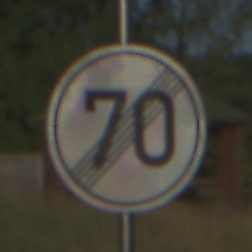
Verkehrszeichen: EndeGeschwindigkeit70
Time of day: MorningAfternoon
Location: Outdoor (Nature)
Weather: Clear
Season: NotSpecified
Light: Natural